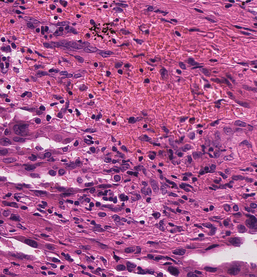
Tumor epithelial tissue: yes
Tumor-associated stroma tissue: yes
Normal tissue: no